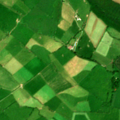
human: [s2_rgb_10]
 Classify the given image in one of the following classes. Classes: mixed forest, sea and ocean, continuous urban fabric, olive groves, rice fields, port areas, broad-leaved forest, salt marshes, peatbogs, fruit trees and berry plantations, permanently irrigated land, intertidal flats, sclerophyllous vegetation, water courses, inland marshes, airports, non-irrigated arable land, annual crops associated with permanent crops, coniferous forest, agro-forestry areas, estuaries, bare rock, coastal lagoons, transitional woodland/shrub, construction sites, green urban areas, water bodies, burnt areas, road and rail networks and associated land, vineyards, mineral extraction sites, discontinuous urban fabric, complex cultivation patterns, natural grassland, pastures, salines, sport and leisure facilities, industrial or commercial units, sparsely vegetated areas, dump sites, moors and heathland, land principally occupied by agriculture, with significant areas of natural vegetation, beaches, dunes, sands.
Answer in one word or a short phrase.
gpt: pastures